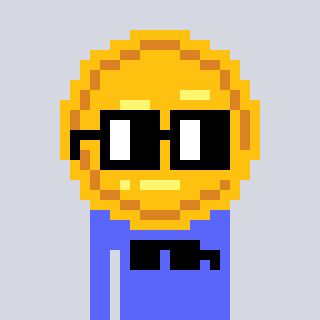
a pixel art character with square black glasses, a medal-shaped head and a purple-colored body on a cool background